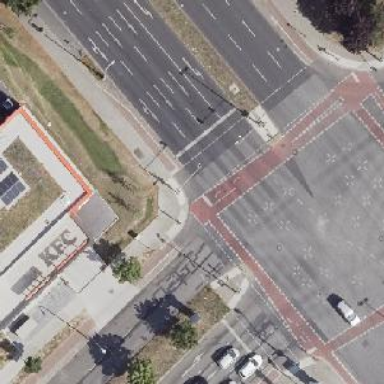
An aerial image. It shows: Crossing with traffic signals.